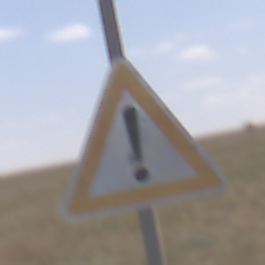
Verkehrszeichen: Gefahrenstelle
Umgebung: Outdoor, Nature
Tageszeit: Midday
Wetter: PartlyCloudy
Licht: Natural
Jahreszeit: NotSpecified
Kontrast: HighContrast